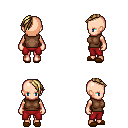
a pixel art fantasy rpg character, female body template, human, light skin, brown sleeveless shirt, red pants, blonde long mohawk hairstyle, brown slippers, four views (front, back, left, right), 2x2 character sprite sheet, small pixel art, hard edges, no anti-aliasing